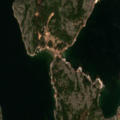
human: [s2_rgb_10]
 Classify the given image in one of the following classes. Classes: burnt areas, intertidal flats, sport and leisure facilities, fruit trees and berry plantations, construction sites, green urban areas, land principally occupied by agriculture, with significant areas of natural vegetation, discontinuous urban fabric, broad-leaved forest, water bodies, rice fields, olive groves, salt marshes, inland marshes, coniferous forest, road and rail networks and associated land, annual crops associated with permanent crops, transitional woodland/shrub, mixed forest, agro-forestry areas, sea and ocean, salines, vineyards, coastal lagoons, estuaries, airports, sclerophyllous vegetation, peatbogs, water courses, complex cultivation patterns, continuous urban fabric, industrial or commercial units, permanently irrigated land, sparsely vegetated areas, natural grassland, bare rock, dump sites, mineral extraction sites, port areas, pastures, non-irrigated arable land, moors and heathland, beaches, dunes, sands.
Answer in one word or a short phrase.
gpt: mixed forest, transitional woodland/shrub, bare rock, sea and ocean